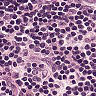
Metastatic tissue present: no